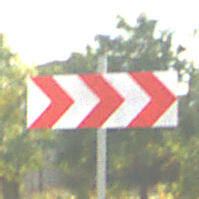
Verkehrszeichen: RichtungstafelnInKurvenGrossLinks
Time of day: MorningAfternoon
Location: Outdoor (RoadRail)
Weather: PartlyCloudy
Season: NotSpecified
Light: Natural